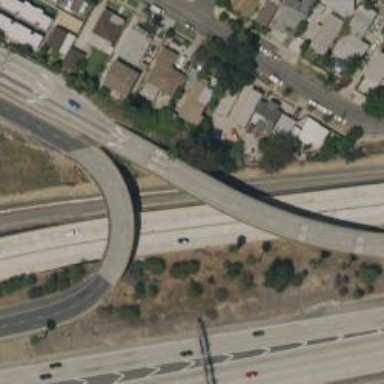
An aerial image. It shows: Bridge over motorway_link.